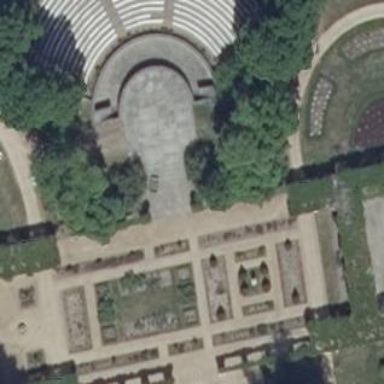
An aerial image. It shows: Theater building.